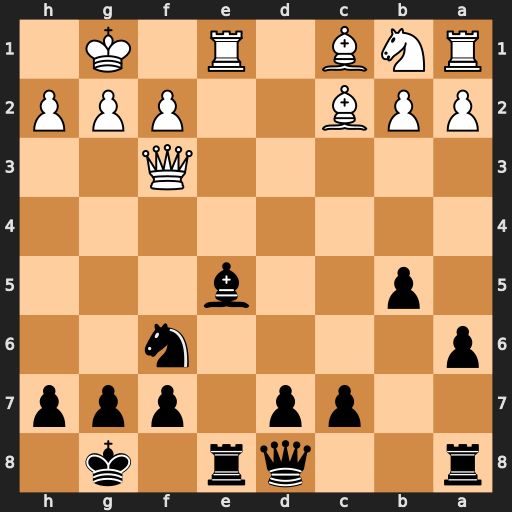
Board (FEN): r2qr1k1/2pp1ppp/p4n2/1p2b3/8/5Q2/PPB2PPP/RNB1R1K1
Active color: b
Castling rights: -
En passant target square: -
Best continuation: Bxb2 Rxe8+ Qxe8 Qxa8 Qxa8